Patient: sex F, age 62
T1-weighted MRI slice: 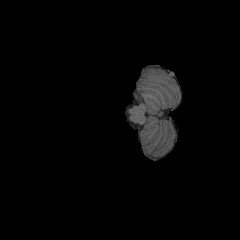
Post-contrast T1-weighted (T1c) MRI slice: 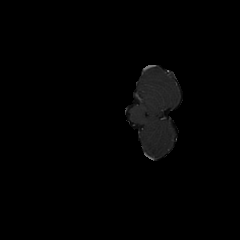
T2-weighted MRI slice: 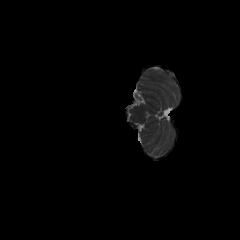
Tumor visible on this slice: no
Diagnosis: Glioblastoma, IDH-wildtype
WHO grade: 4